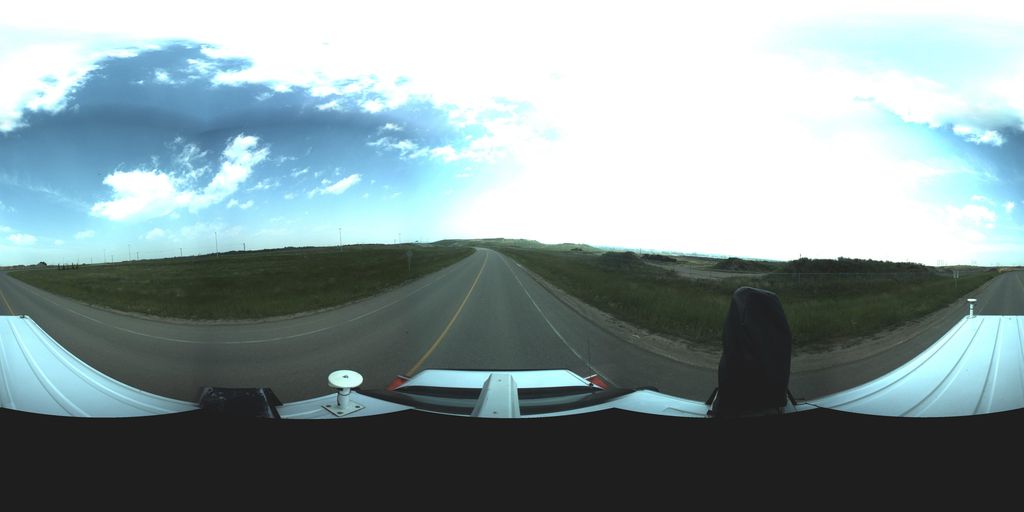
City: saskatoon